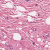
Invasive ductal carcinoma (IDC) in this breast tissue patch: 0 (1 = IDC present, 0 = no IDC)